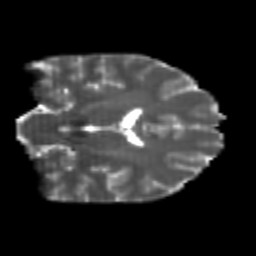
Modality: T2w
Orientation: coronal
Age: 26
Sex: female
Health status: healthy
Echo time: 0.074 s